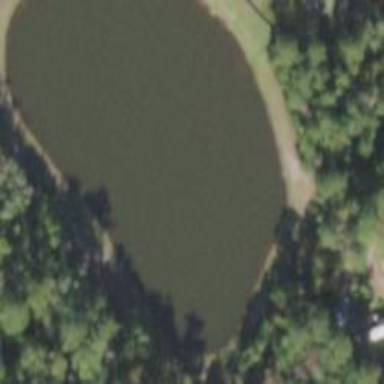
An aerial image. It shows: Serene lake.